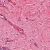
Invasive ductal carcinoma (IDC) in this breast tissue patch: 1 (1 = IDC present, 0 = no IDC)